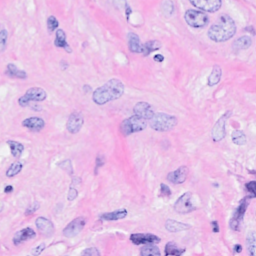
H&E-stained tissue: Breast